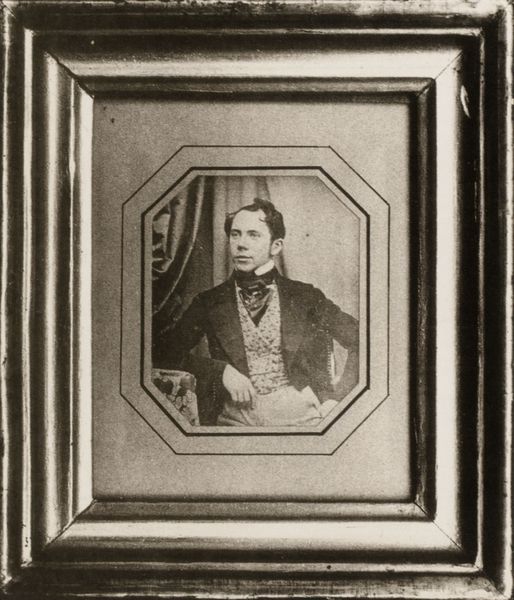
Titel: Robert Babot, Hamburg
Künstler: Hermann Biow
Standort: Stuttgart
Institution: Privatsammlung
Schlagwörter: hand, mann, weiß, sitzen, ellbogen, finger, frisur, grau, haar, holz, mund, nase, ohr, schwarz, stirn, stützen, tisch, zimmer, blick, schal, tuch, schleife, anzug, hose, jacke, jung, arm, augen, gesicht, kragen, rahmen, bild, bildnis, herr, hände, portrait, porträt, vorhang, figur, haare, halbfigur, kostüm, sessel, stehend, brustbild, lippen, locken, ohren, scheitel, seide, oktagon, bilderrahmen, rand, sepia, lehnen, frack, krawatte, halstuch, atelier, junge, ellenbogen, jackett, sakko, jacket, weste, foto, fotografie, photographie, schwarz-weiss, photo, ecken, veste, halbprofil, hubi, aufgestützt, smoking, backe, binder, viereckig, fotographie, aufnahme, achteck, achteckig, sechseckig, passepartout, eingerahmt, prträt, erfinder, newton, fotorahmen, frak, amerikaner, gilet, vorhanh, energisch, kropftuch, selbstbewußt, rahmen porträt, arm#, selbtbildnis